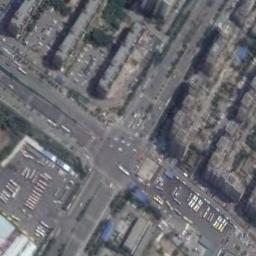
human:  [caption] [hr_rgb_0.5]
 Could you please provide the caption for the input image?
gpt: There are many buildings beside the intersection .

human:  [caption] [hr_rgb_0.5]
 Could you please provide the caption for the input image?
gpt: An intersection with normal traffic located in a block with lots of high-rise buildings .

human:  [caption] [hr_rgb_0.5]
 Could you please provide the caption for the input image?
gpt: There are many moving and waiting vehicles on the road at the intersection, And there are many neatly arranged buildings and some trees around the intersection .

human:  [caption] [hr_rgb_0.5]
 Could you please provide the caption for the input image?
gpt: There was traffic at the intersection .

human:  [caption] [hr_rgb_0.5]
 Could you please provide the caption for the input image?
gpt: There are many gray buildings around the intersection .